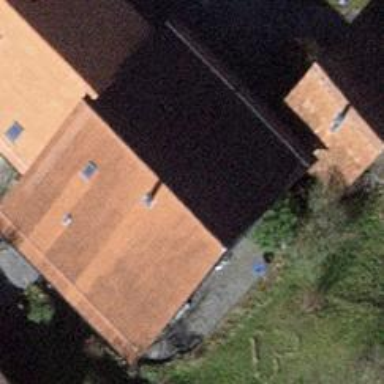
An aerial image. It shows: Gabled roof adorns the apartments building.